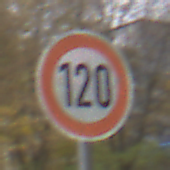
Verkehrszeichen: Geschwindigkeit120
Umgebung: Outdoor, Nature
Tageszeit: MorningAfternoon
Wetter: Overcast
Licht: Natural
Jahreszeit: Autumn
Kontrast: LowContrast